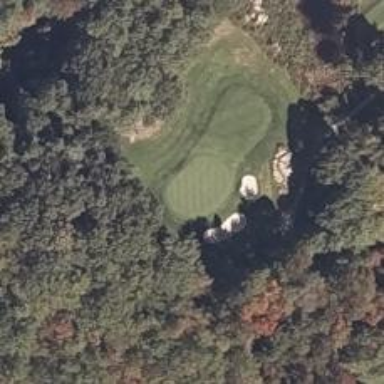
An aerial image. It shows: Golf hole.